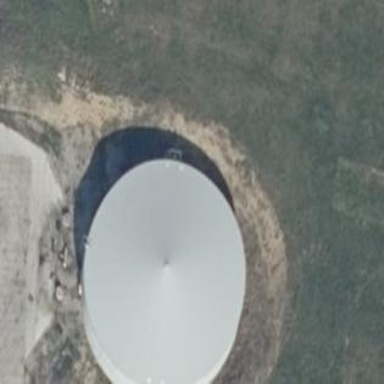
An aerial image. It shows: Slurry tank building.